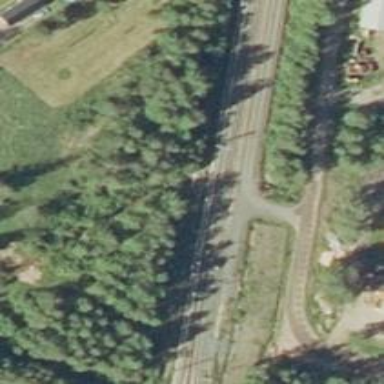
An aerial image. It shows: Railway with continuous electrified contact line.